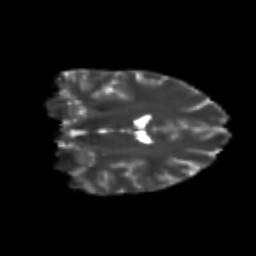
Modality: T2w
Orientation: coronal
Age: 19
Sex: female
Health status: healthy
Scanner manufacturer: philips
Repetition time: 7.478 s
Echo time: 0.08753 s